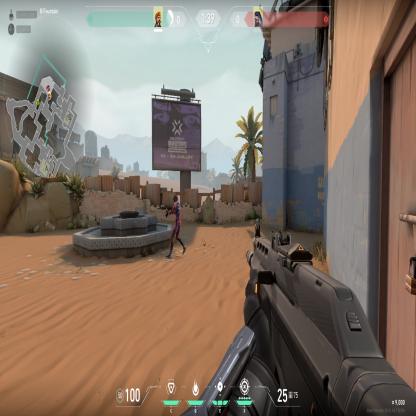
Label: enemy